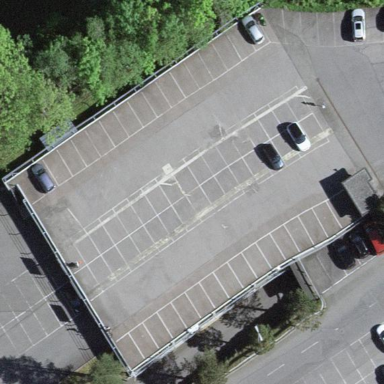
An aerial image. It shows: Multi-storey parking facility.